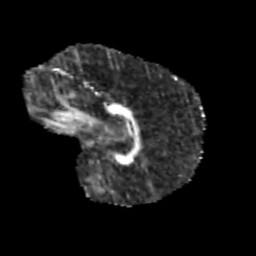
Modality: FA
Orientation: sagittal
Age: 13
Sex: male
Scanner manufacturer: siemens
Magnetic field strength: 3 T
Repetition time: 3.8 s
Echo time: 0.07 s